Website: slack
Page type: stored-credit-cards
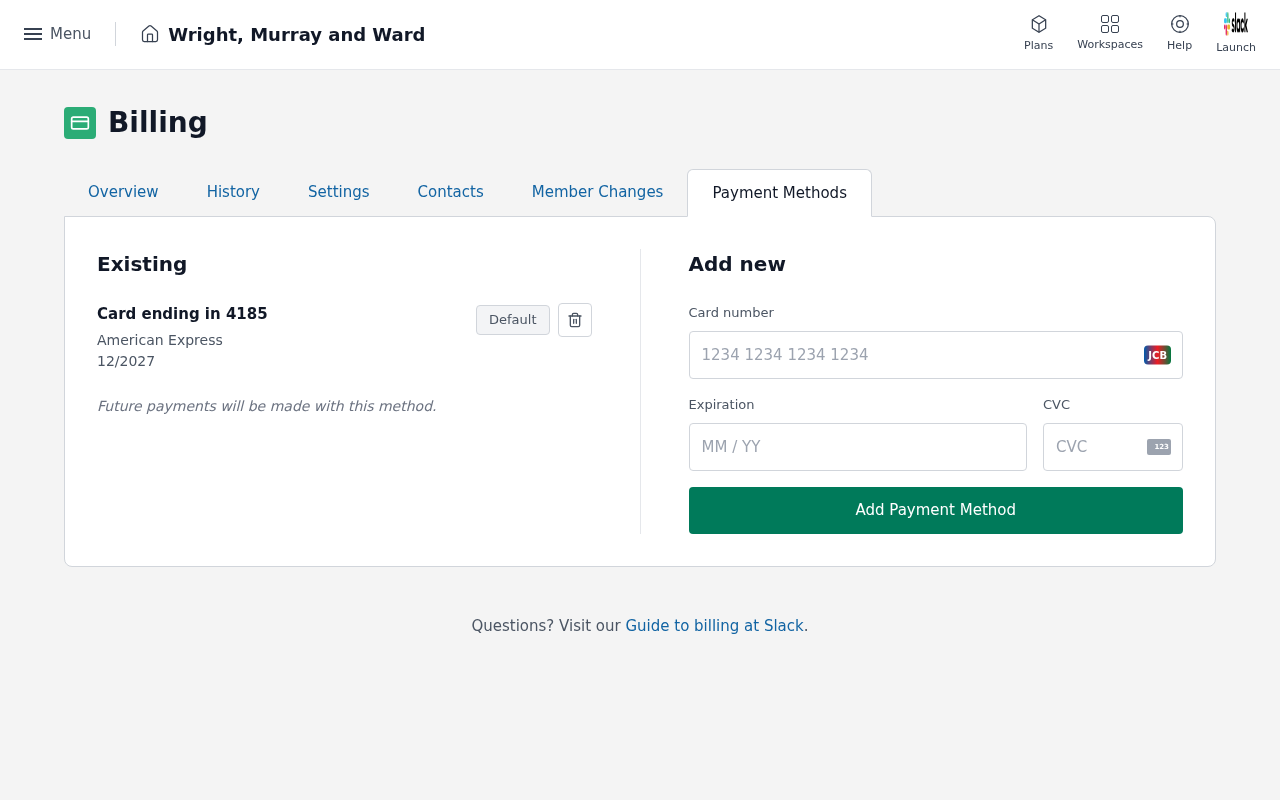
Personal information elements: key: PII_CARD_CVV
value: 8146
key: PII_CARD_EXPIRY
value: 12/2027
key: PII_CARD_EXPIRY
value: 12/27
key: PII_CARD_LAST4
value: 4185
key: PII_CARD_NUMBER
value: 3747 7248 8024 185
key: PII_CARD_TYPE
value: American Express
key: PII_COMPANY
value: Wright, Murray and Ward